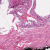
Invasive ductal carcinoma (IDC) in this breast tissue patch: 0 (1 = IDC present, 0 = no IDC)